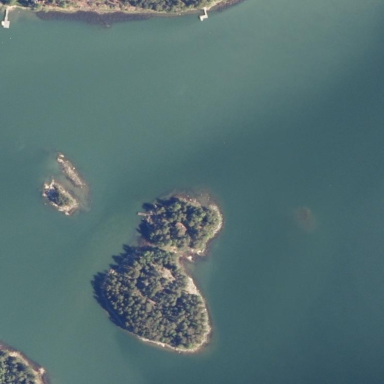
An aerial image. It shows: Islet along the coastline.